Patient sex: M
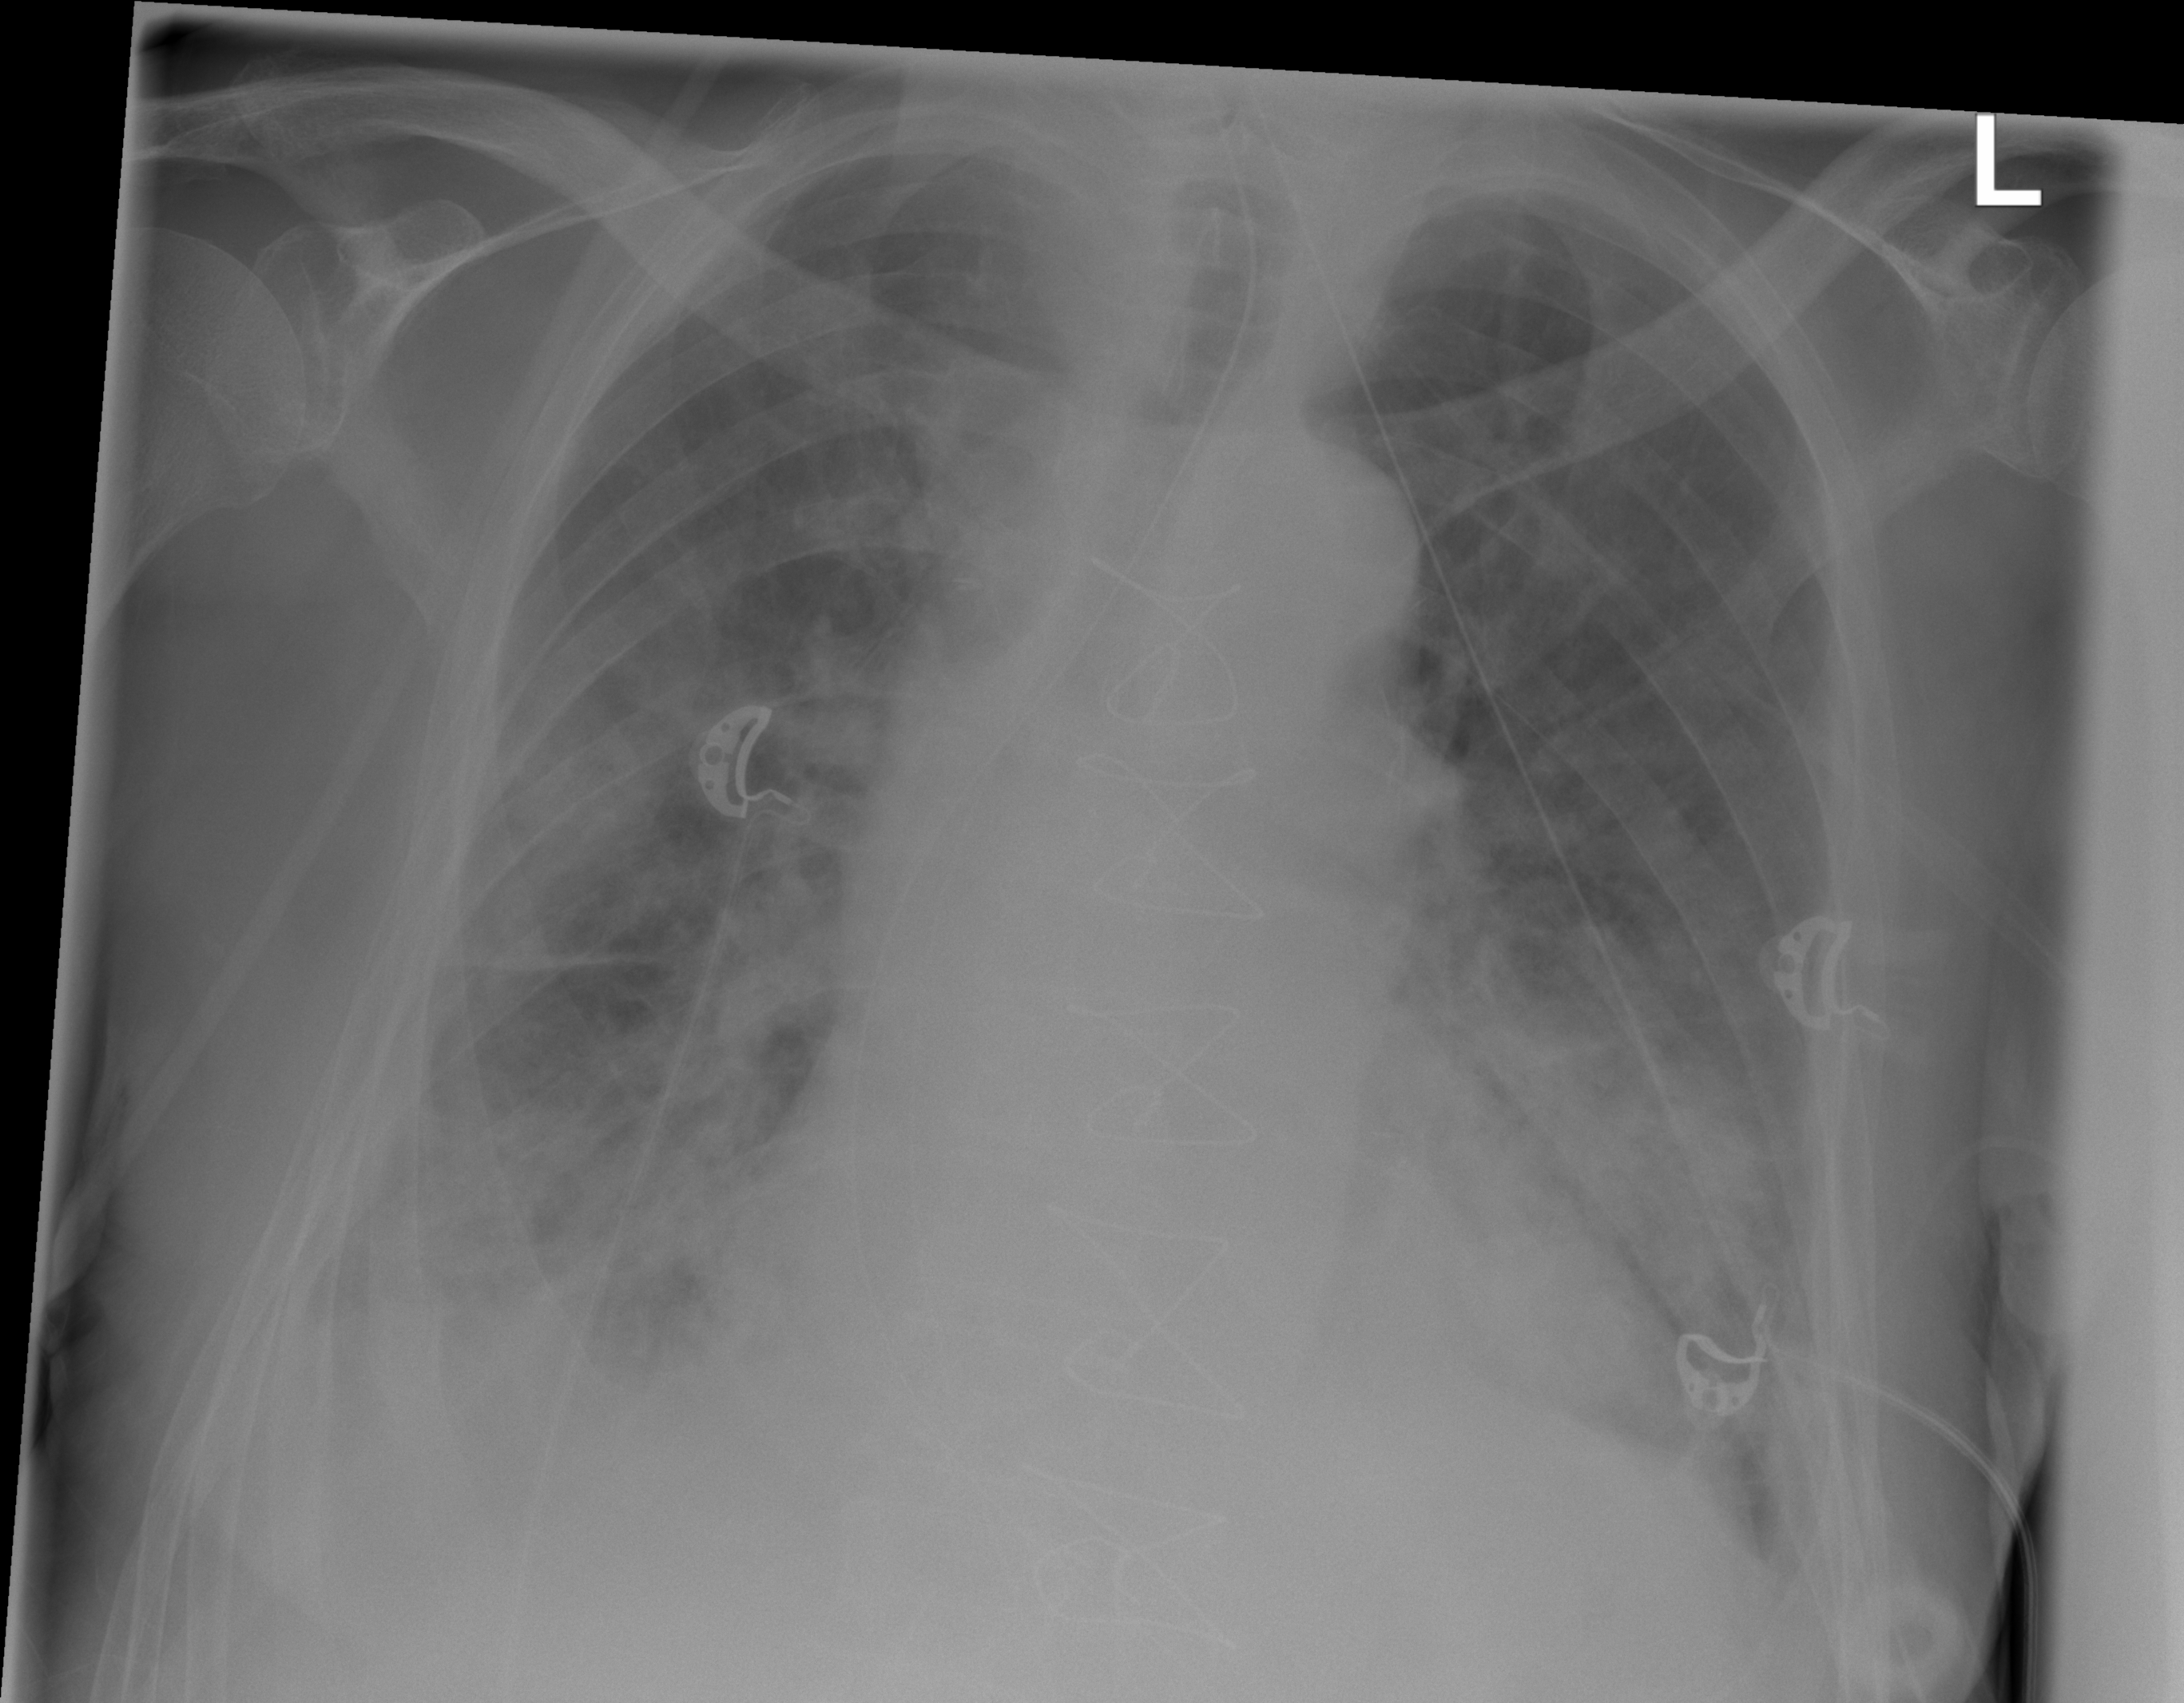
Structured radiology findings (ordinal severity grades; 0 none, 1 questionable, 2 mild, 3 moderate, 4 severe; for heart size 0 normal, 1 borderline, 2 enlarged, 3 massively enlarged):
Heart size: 2
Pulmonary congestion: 0
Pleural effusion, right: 2
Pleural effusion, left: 2
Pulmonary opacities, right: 2
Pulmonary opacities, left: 2
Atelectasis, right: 2
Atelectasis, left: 2